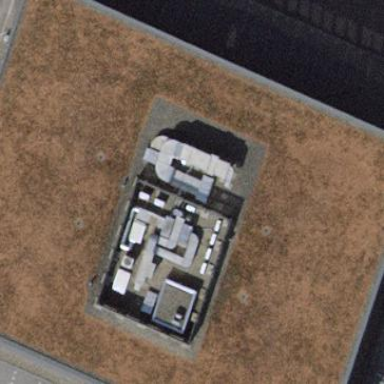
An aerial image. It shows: Office building with flat roof.